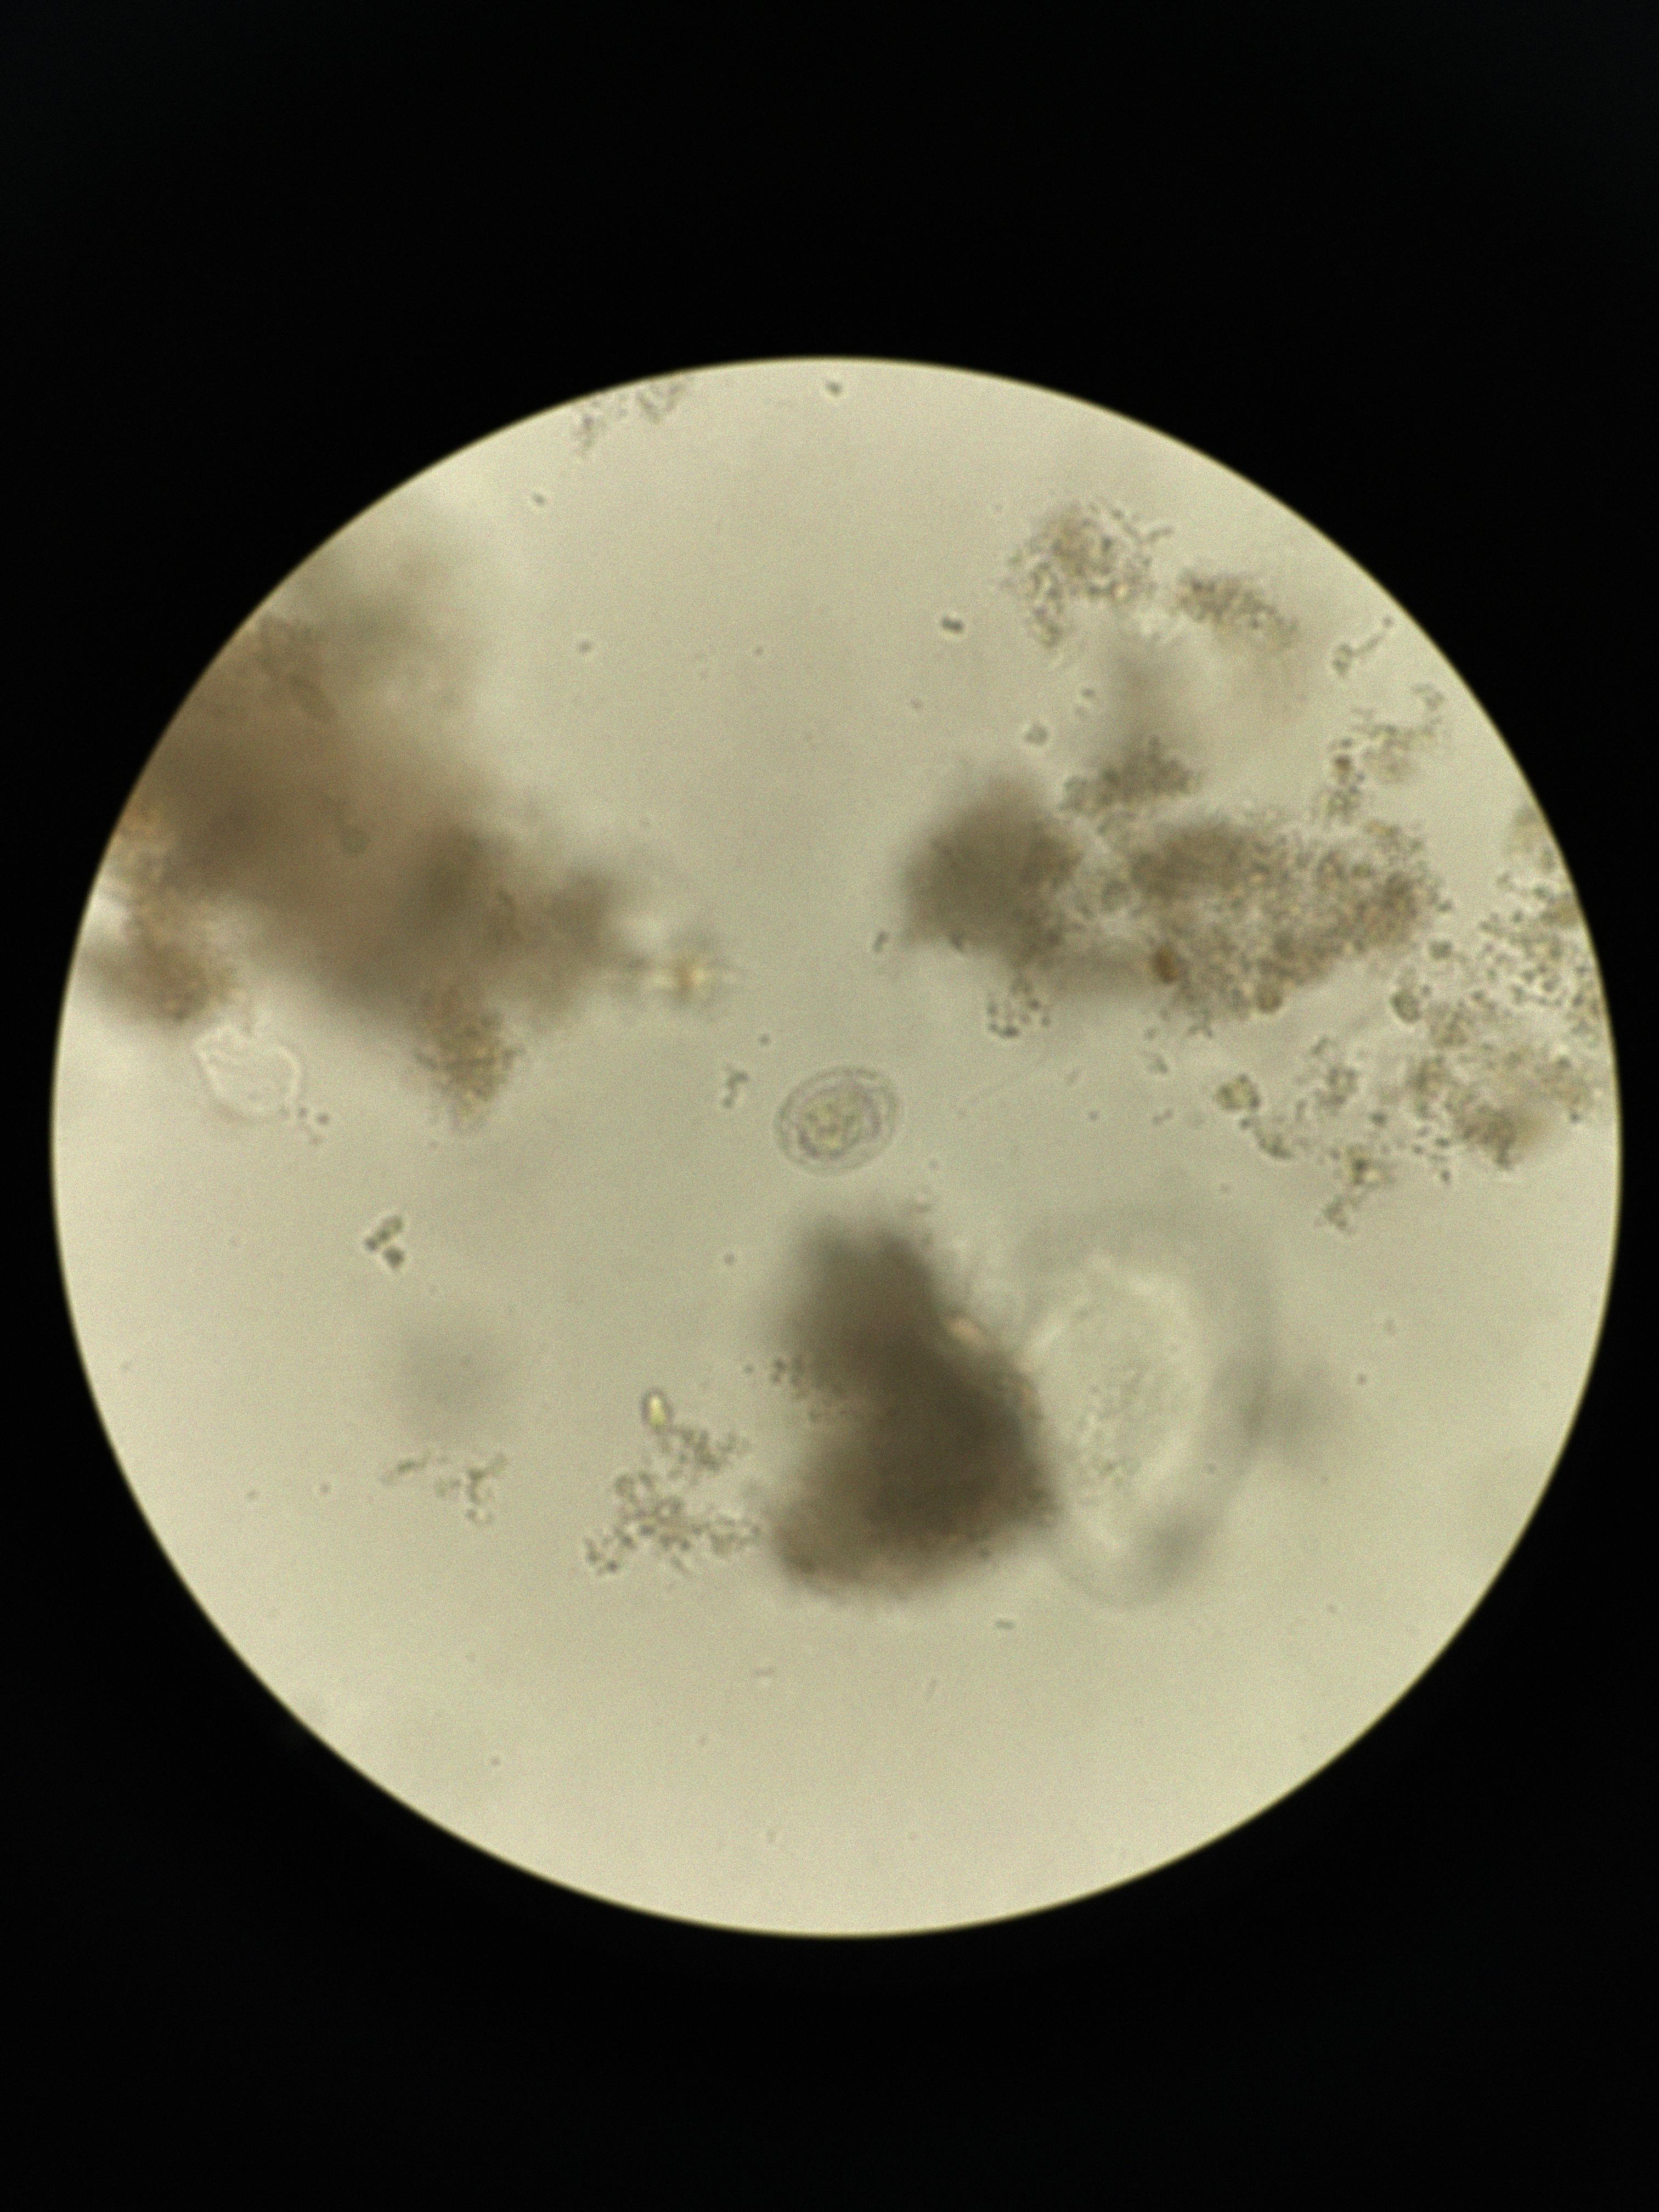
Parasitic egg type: Hymenolepis nana